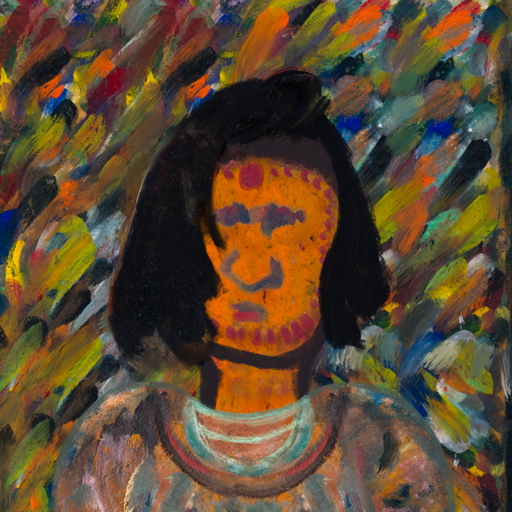
Background: An_Impression, Head And Neck Front: Doll, Face Front: In_The_Sun, Bust: Boggyland, Hair Front: Mosgoul, Head Accessory: Blank, Second Necklace: Blank, Necklace: Blank, Baby: Blank